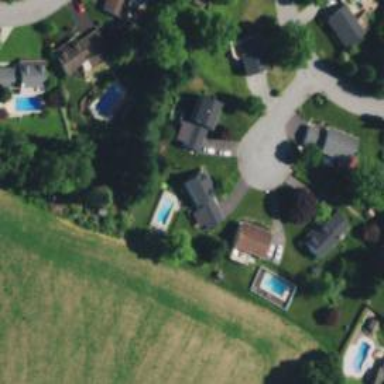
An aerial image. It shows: Simple house.